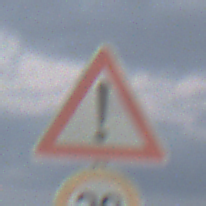
Verkehrszeichen: Gefahrenstelle
Zusatzzeichen unten: Geschwindigkeit30
Umgebung: Outdoor, Nature
Tageszeit: SunriseSunset
Wetter: PartlyCloudy
Licht: Natural
Jahreszeit: NotSpecified
Kontrast: LowContrast